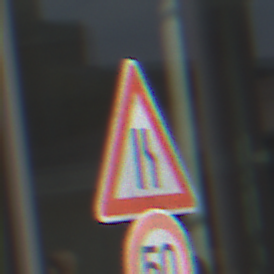
Verkehrszeichen: EinseitigVerengteFahrbahnRechts
Zusatzzeichen unten: Geschwindigkeit50
Umgebung: Outdoor, Urban
Tageszeit: MorningAfternoon
Wetter: PartlyCloudy
Licht: Natural
Jahreszeit: NotSpecified
Kontrast: HighContrast